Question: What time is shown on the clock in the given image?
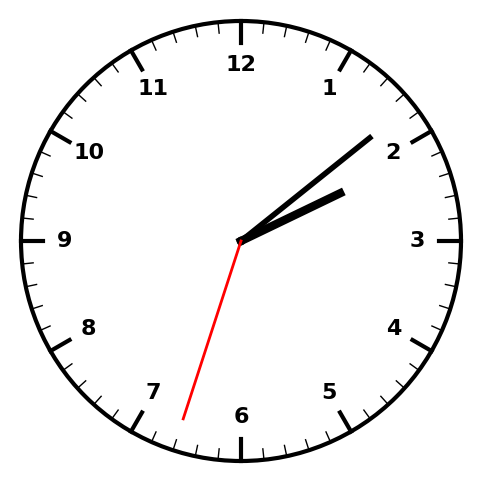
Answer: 02:08:33